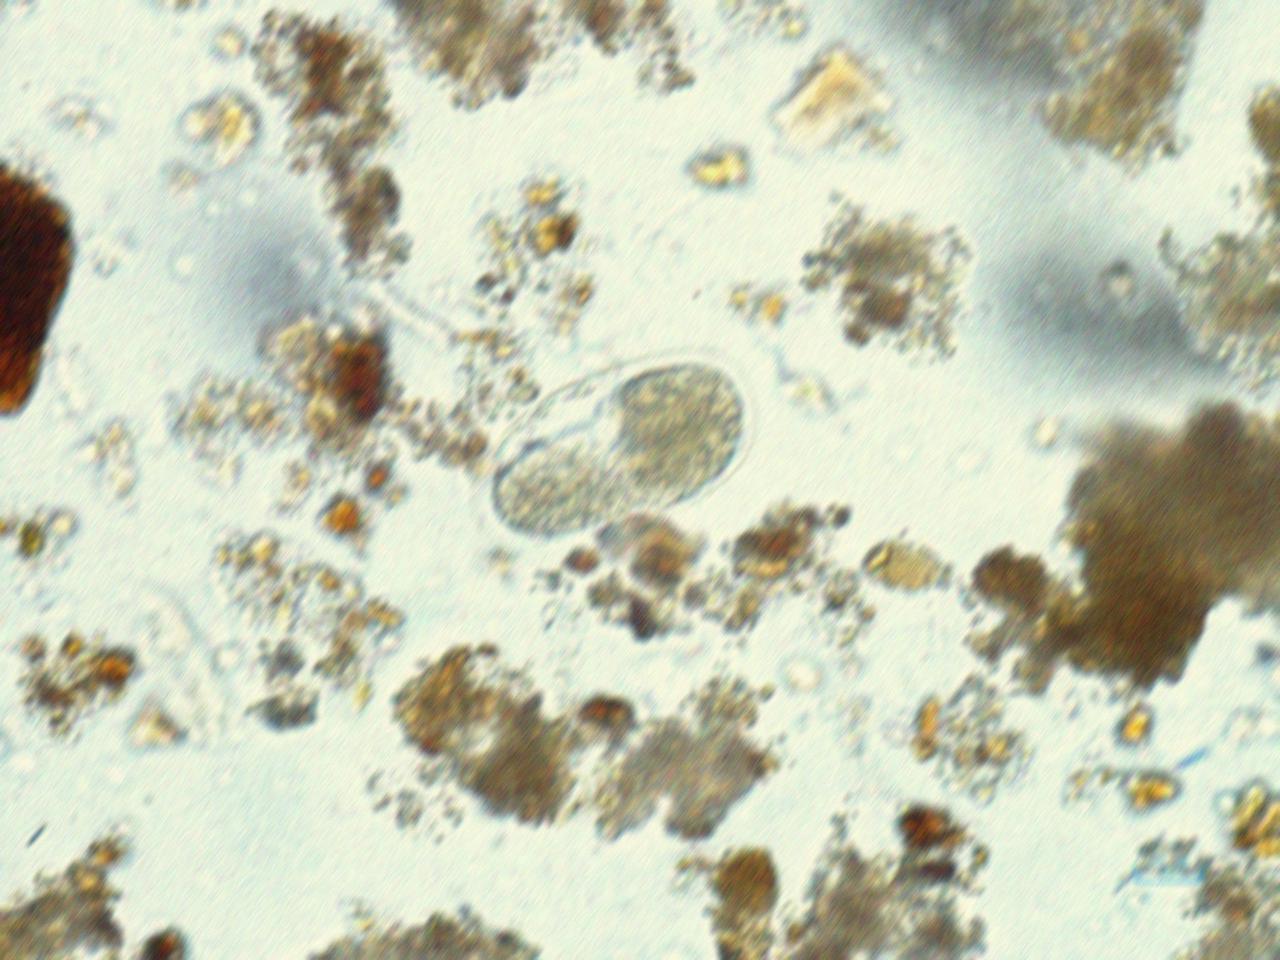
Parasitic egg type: Hookworm egg